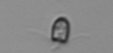
Label: Pyramimonas